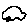
Label: car